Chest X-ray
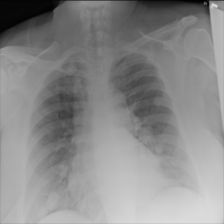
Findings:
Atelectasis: negative
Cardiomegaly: negative
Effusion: negative
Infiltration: negative
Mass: negative
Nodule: positive
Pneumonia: negative
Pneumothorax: negative
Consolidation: negative
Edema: negative
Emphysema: negative
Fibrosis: negative
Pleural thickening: negative
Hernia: negative